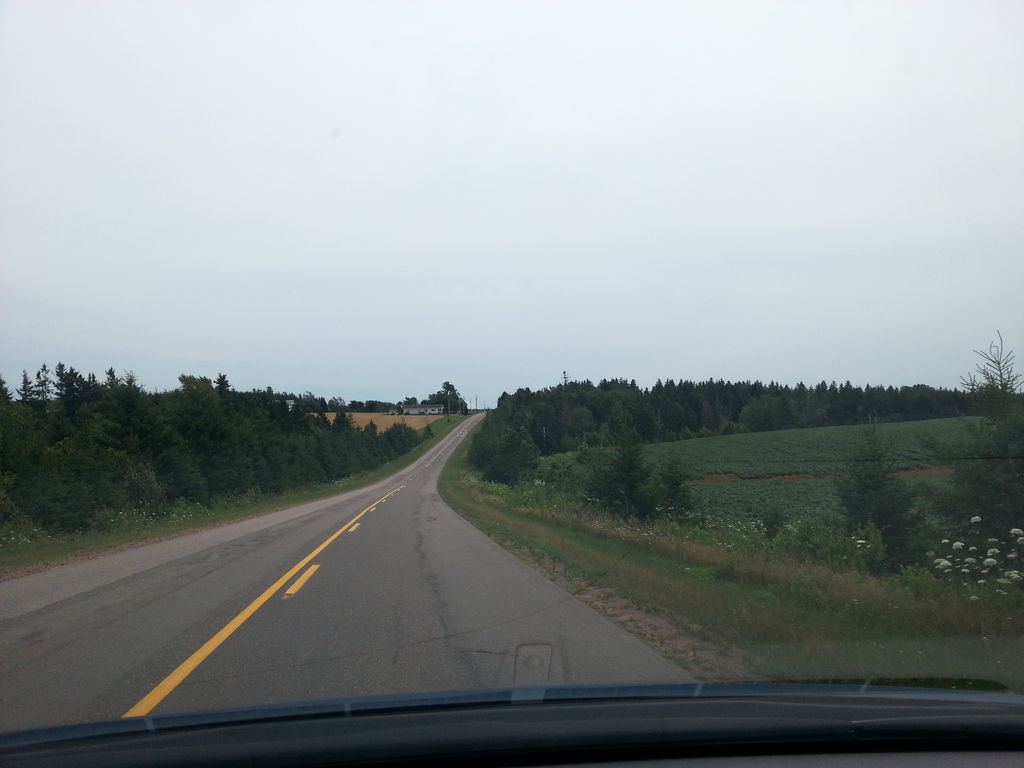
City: charlottetown